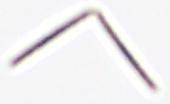
Label: Thalassionema